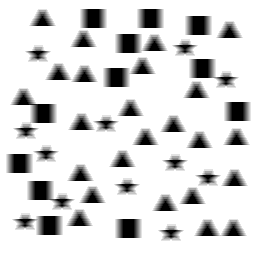
Squares: 12
Triangles: 24
Stars: 12
Total shapes: 48